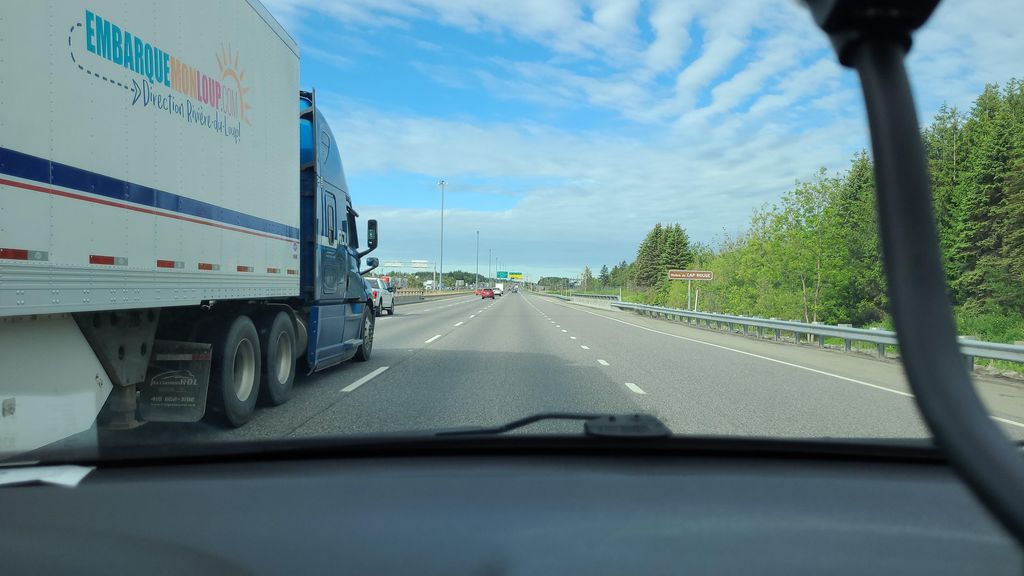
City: quebec_city